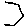
Label: hexagon